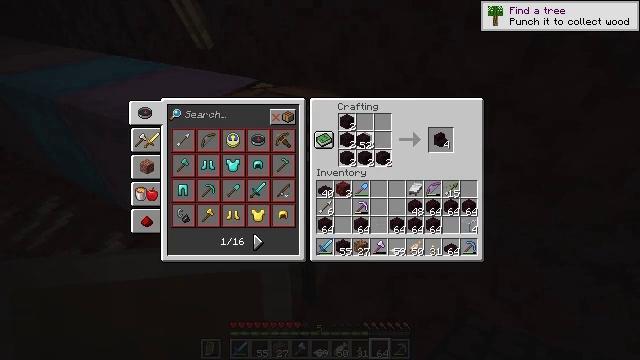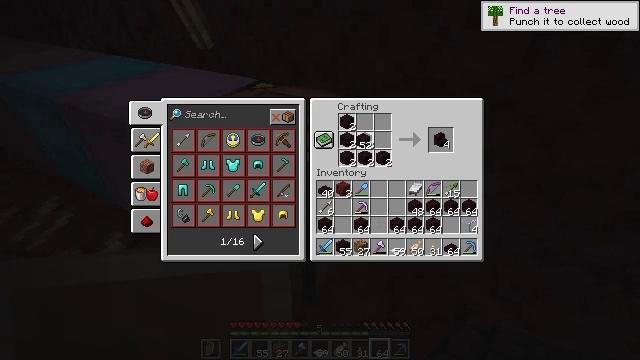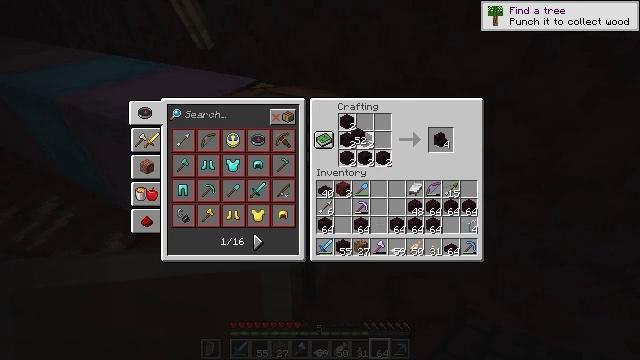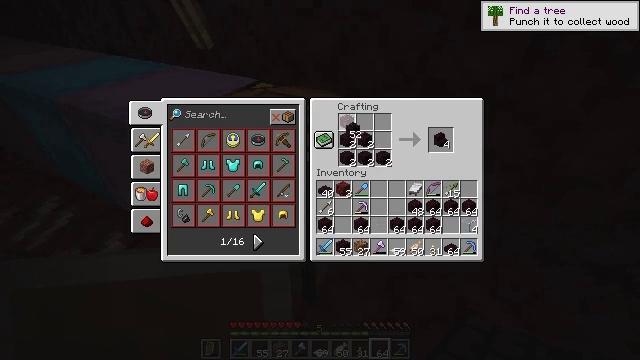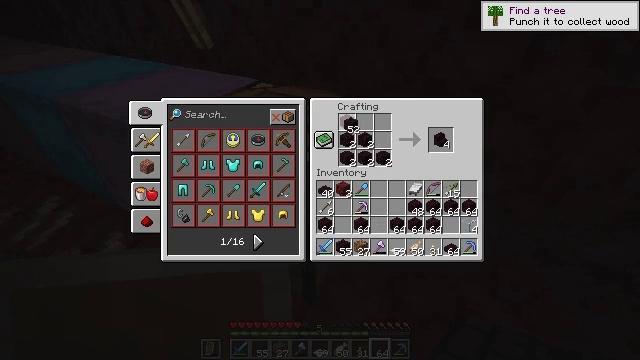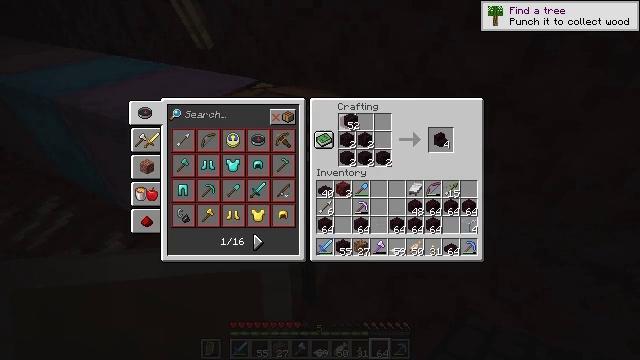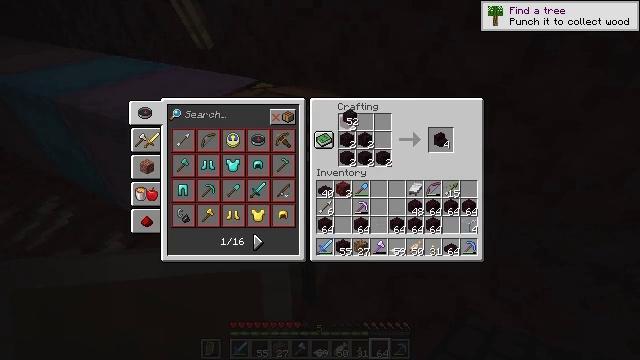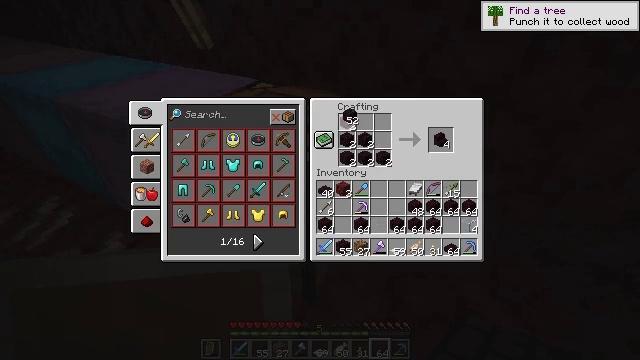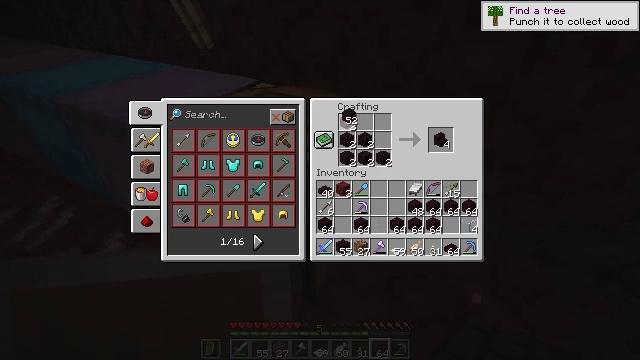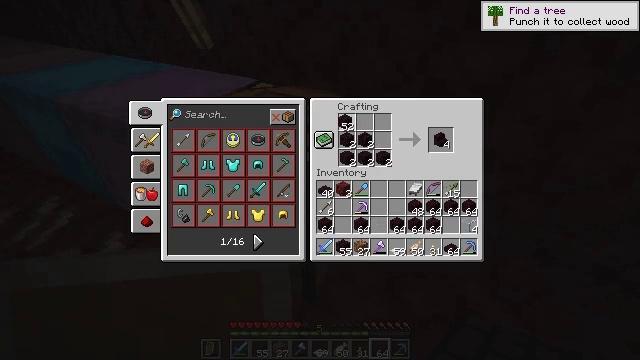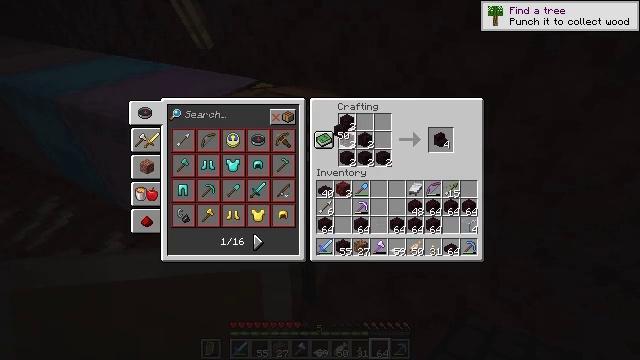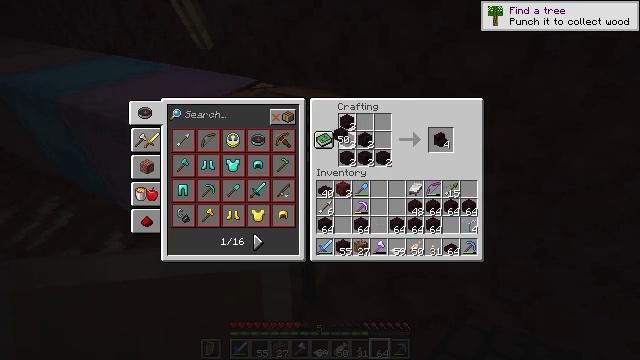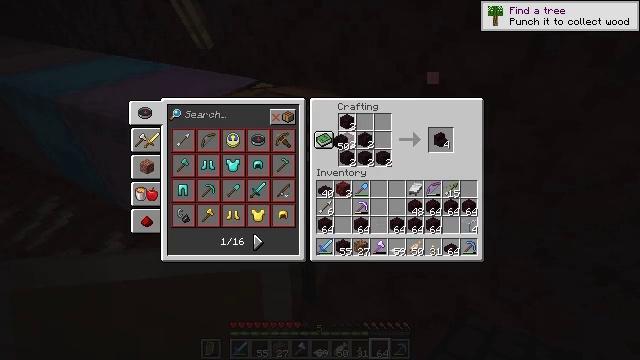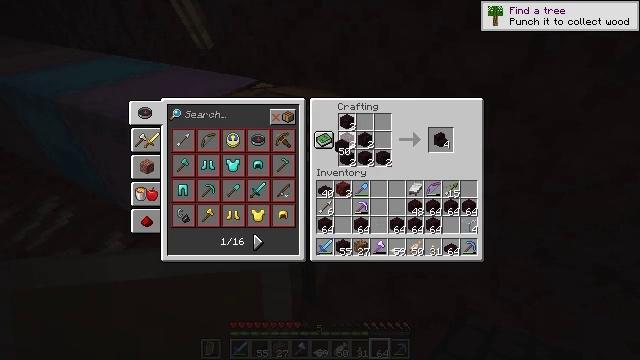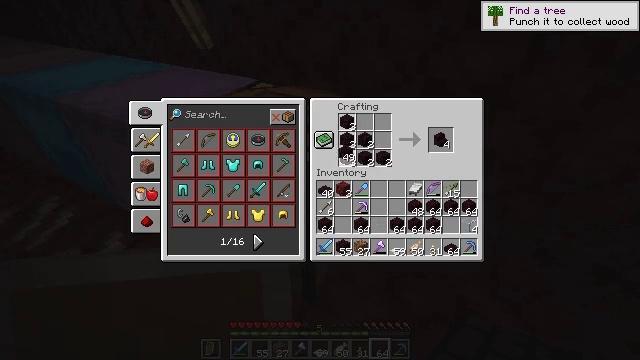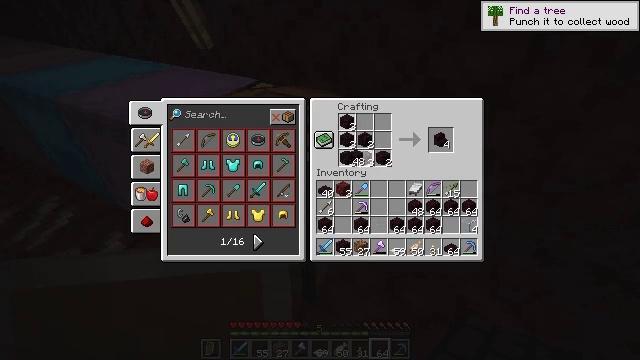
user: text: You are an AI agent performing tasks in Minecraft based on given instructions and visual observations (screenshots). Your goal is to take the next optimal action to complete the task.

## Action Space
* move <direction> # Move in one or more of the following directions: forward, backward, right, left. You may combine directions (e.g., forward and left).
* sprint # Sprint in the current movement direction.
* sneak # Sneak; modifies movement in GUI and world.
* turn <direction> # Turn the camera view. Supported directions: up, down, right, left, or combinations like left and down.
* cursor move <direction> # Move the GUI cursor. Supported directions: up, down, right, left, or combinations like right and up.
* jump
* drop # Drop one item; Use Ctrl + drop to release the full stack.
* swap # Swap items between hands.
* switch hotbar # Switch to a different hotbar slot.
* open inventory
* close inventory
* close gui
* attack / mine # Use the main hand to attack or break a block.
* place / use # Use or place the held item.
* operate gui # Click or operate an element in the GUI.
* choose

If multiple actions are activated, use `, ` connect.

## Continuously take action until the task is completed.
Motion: motion action
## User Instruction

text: Create nether brick stairs using nether bricks.
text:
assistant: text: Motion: choose
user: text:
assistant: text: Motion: choose
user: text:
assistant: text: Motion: no_op
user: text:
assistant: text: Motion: no_op
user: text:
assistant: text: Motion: no_op
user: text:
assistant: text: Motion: no_op
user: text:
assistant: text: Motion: no_op
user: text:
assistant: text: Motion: choose
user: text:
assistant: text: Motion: choose
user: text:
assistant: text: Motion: cursor move down, choose
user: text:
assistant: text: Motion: choose
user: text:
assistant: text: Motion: choose
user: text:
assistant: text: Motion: choose
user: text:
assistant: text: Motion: choose
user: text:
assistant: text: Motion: cursor move right, choose
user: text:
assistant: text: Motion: cursor move right, choose
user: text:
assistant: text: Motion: choose
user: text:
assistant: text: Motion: choose
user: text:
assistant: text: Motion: choose
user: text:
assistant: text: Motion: choose
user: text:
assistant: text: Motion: choose
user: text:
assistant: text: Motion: choose
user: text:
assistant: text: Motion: choose
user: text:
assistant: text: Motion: choose
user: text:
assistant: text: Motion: choose
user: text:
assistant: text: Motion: choose
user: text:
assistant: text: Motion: choose
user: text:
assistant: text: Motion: choose
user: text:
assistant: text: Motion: choose
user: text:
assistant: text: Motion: choose